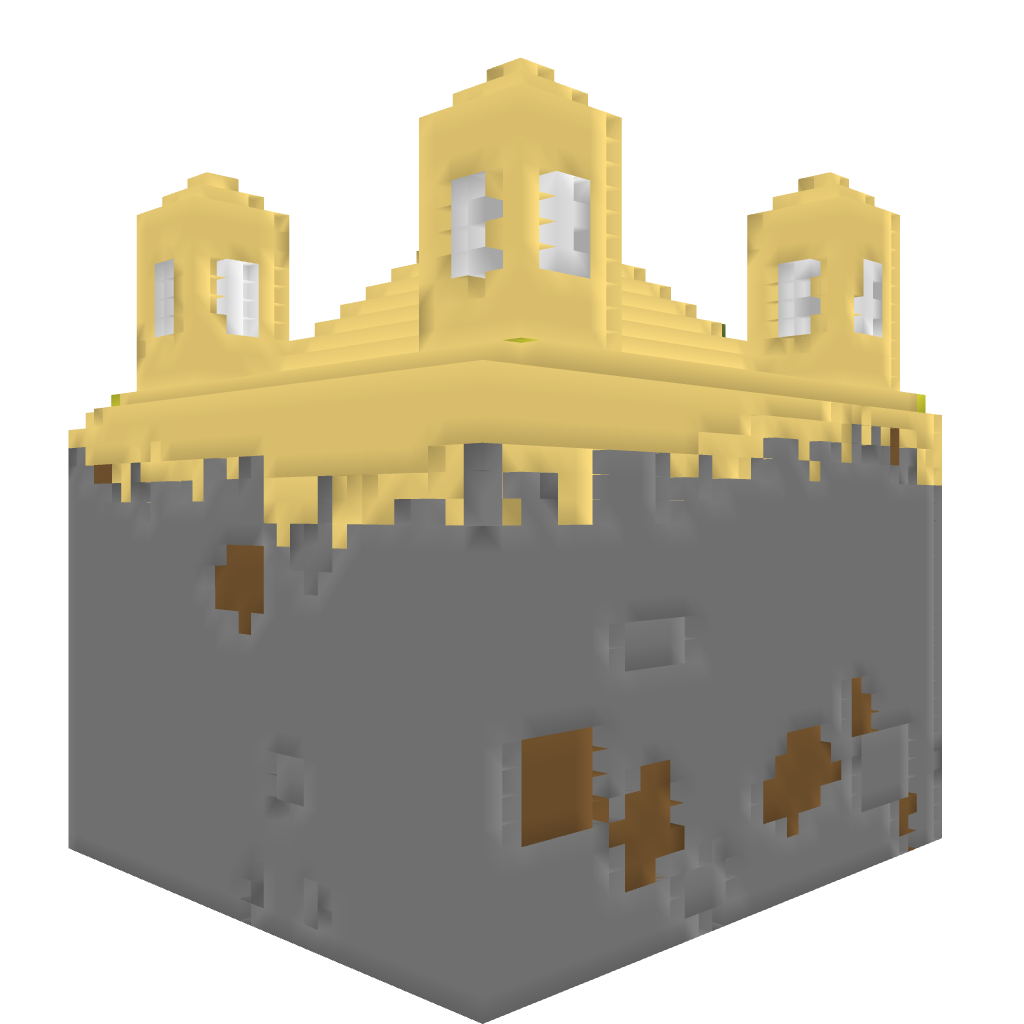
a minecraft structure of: PartyTemple 80% earth and sand temple on top